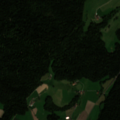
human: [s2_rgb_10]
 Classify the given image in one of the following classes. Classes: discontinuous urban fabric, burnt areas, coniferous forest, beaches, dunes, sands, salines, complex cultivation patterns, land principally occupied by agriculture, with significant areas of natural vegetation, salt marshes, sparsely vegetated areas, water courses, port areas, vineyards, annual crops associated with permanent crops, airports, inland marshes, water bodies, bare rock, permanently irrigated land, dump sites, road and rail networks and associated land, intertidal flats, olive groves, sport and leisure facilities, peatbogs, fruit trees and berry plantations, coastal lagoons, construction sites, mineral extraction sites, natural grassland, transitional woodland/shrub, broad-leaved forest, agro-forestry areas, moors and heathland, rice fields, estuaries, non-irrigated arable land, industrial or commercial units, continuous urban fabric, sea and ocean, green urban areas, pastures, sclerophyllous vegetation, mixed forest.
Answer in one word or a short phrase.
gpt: non-irrigated arable land, complex cultivation patterns, land principally occupied by agriculture, with significant areas of natural vegetation, coniferous forest